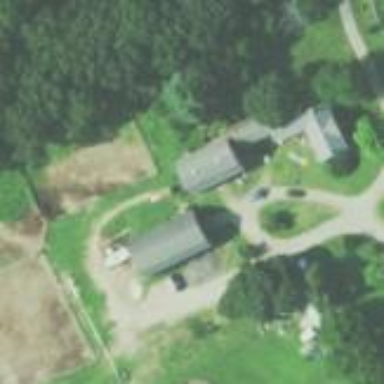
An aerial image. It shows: Farmyard area.